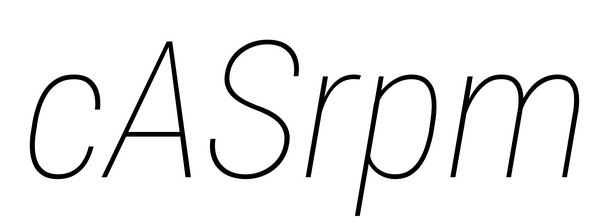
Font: Roboto-Italic_Condensed_Thin_Italic